Question: when i try to execute firebase mAuth/
it gives ;(semicolon expected) and annotataions not allowed here

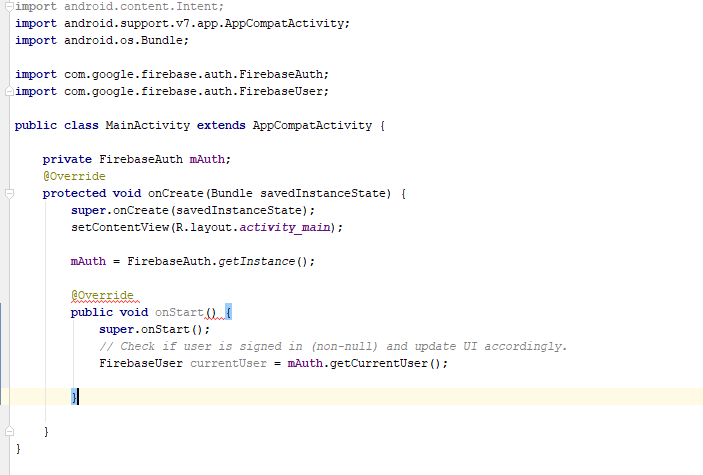
Answer: In Java, you cant define method inside a method
'''
onCreate(){
//your code
}
onStart(){
// code
}
'''